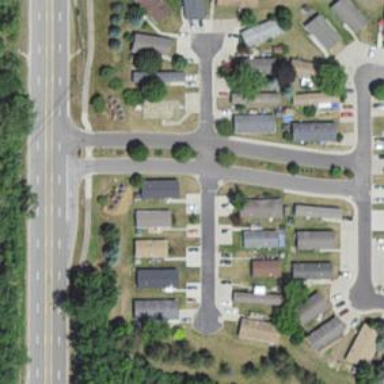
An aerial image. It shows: Residential road.